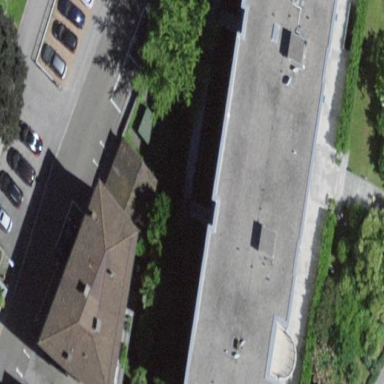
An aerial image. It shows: Office building.